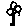
Label: flower